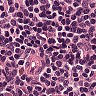
Metastatic tissue present: no